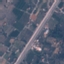
Label: Highway